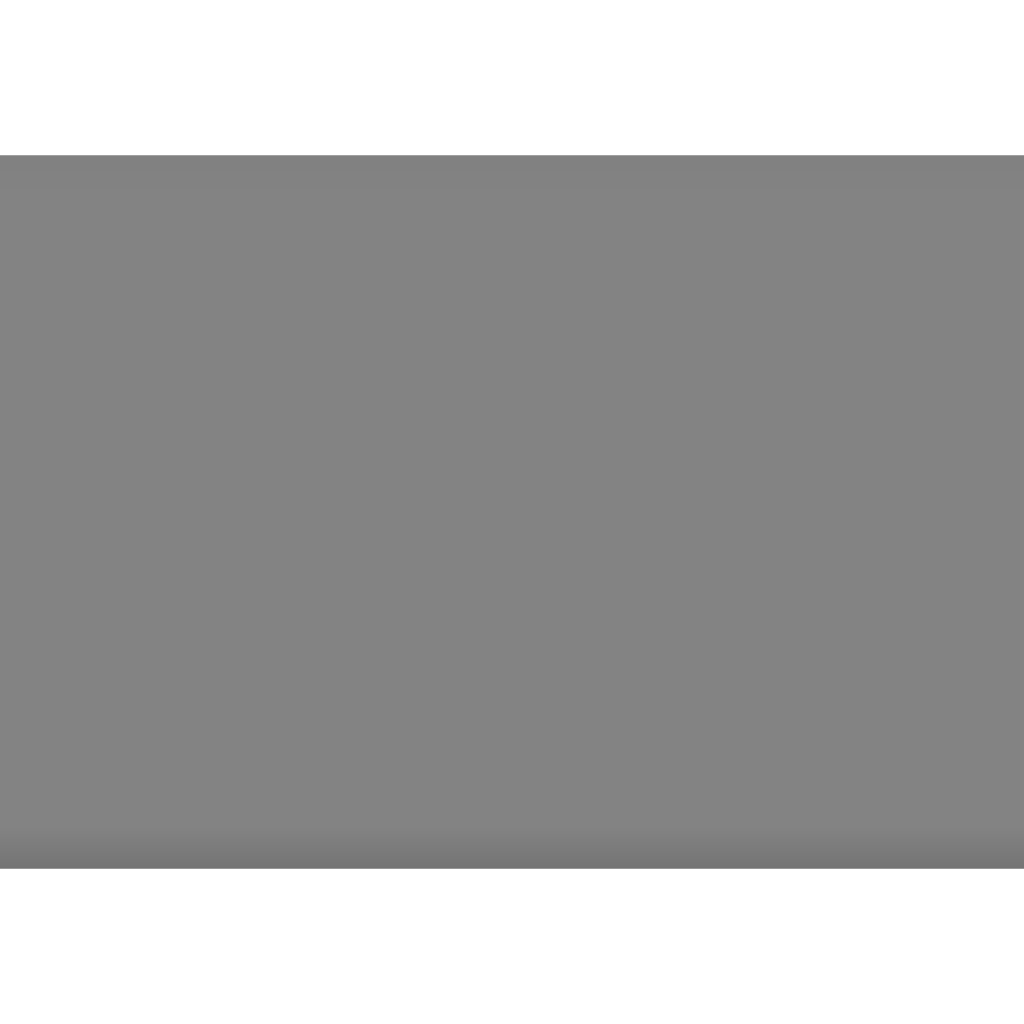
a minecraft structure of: PVP/Adventure Lobby V. 2 (alpha) bad low quality